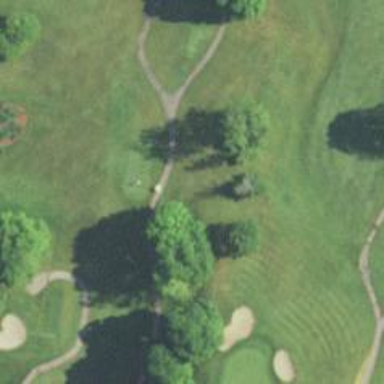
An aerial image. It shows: Path used for both walking and golf.